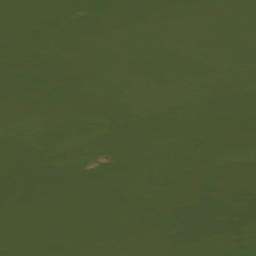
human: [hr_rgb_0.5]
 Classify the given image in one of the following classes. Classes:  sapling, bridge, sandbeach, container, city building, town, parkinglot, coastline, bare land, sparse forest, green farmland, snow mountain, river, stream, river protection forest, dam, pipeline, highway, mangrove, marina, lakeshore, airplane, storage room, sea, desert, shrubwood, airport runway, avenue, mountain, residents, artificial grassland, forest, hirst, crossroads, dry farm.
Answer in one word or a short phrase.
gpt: sea